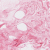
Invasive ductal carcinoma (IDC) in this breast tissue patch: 0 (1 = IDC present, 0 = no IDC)